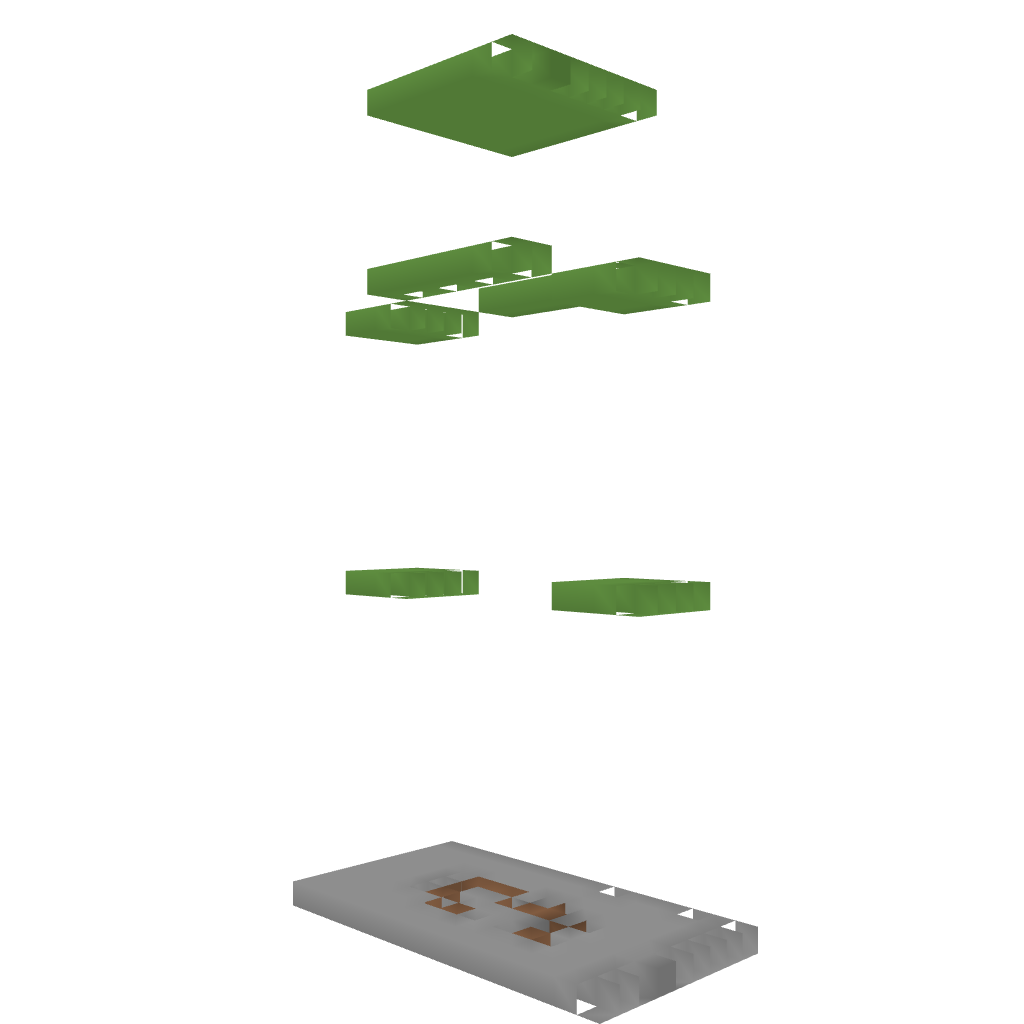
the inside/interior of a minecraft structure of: TNTskin